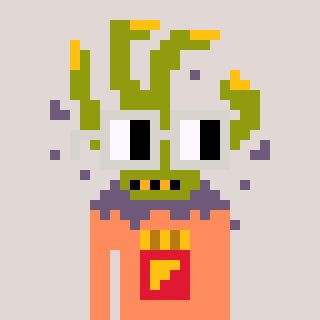
a pixel art character with square light gray glasses, a zombie-hand-shaped head and a peachy-colored body on a warm background